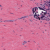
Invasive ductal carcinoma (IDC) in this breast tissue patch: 0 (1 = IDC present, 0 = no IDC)